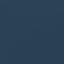
Land use / land cover: SeaLake